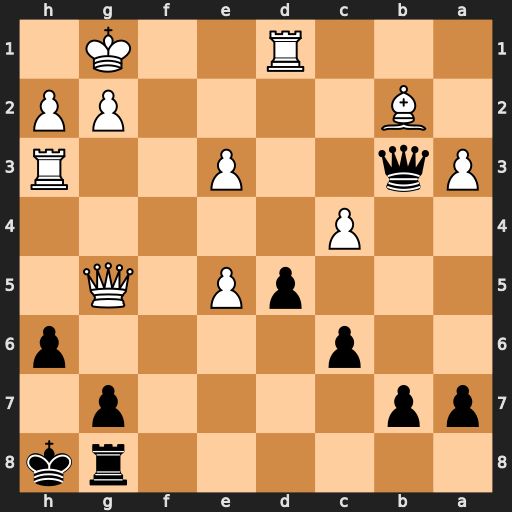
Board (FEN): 6rk/pp4p1/2p4p/3pP1Q1/2P5/Pq2P2R/1B4PP/3R2K1
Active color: b
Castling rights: -
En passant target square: -
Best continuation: Qxd1+ Kf2 Rf8+